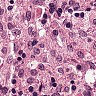
Metastatic tissue present: no